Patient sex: M
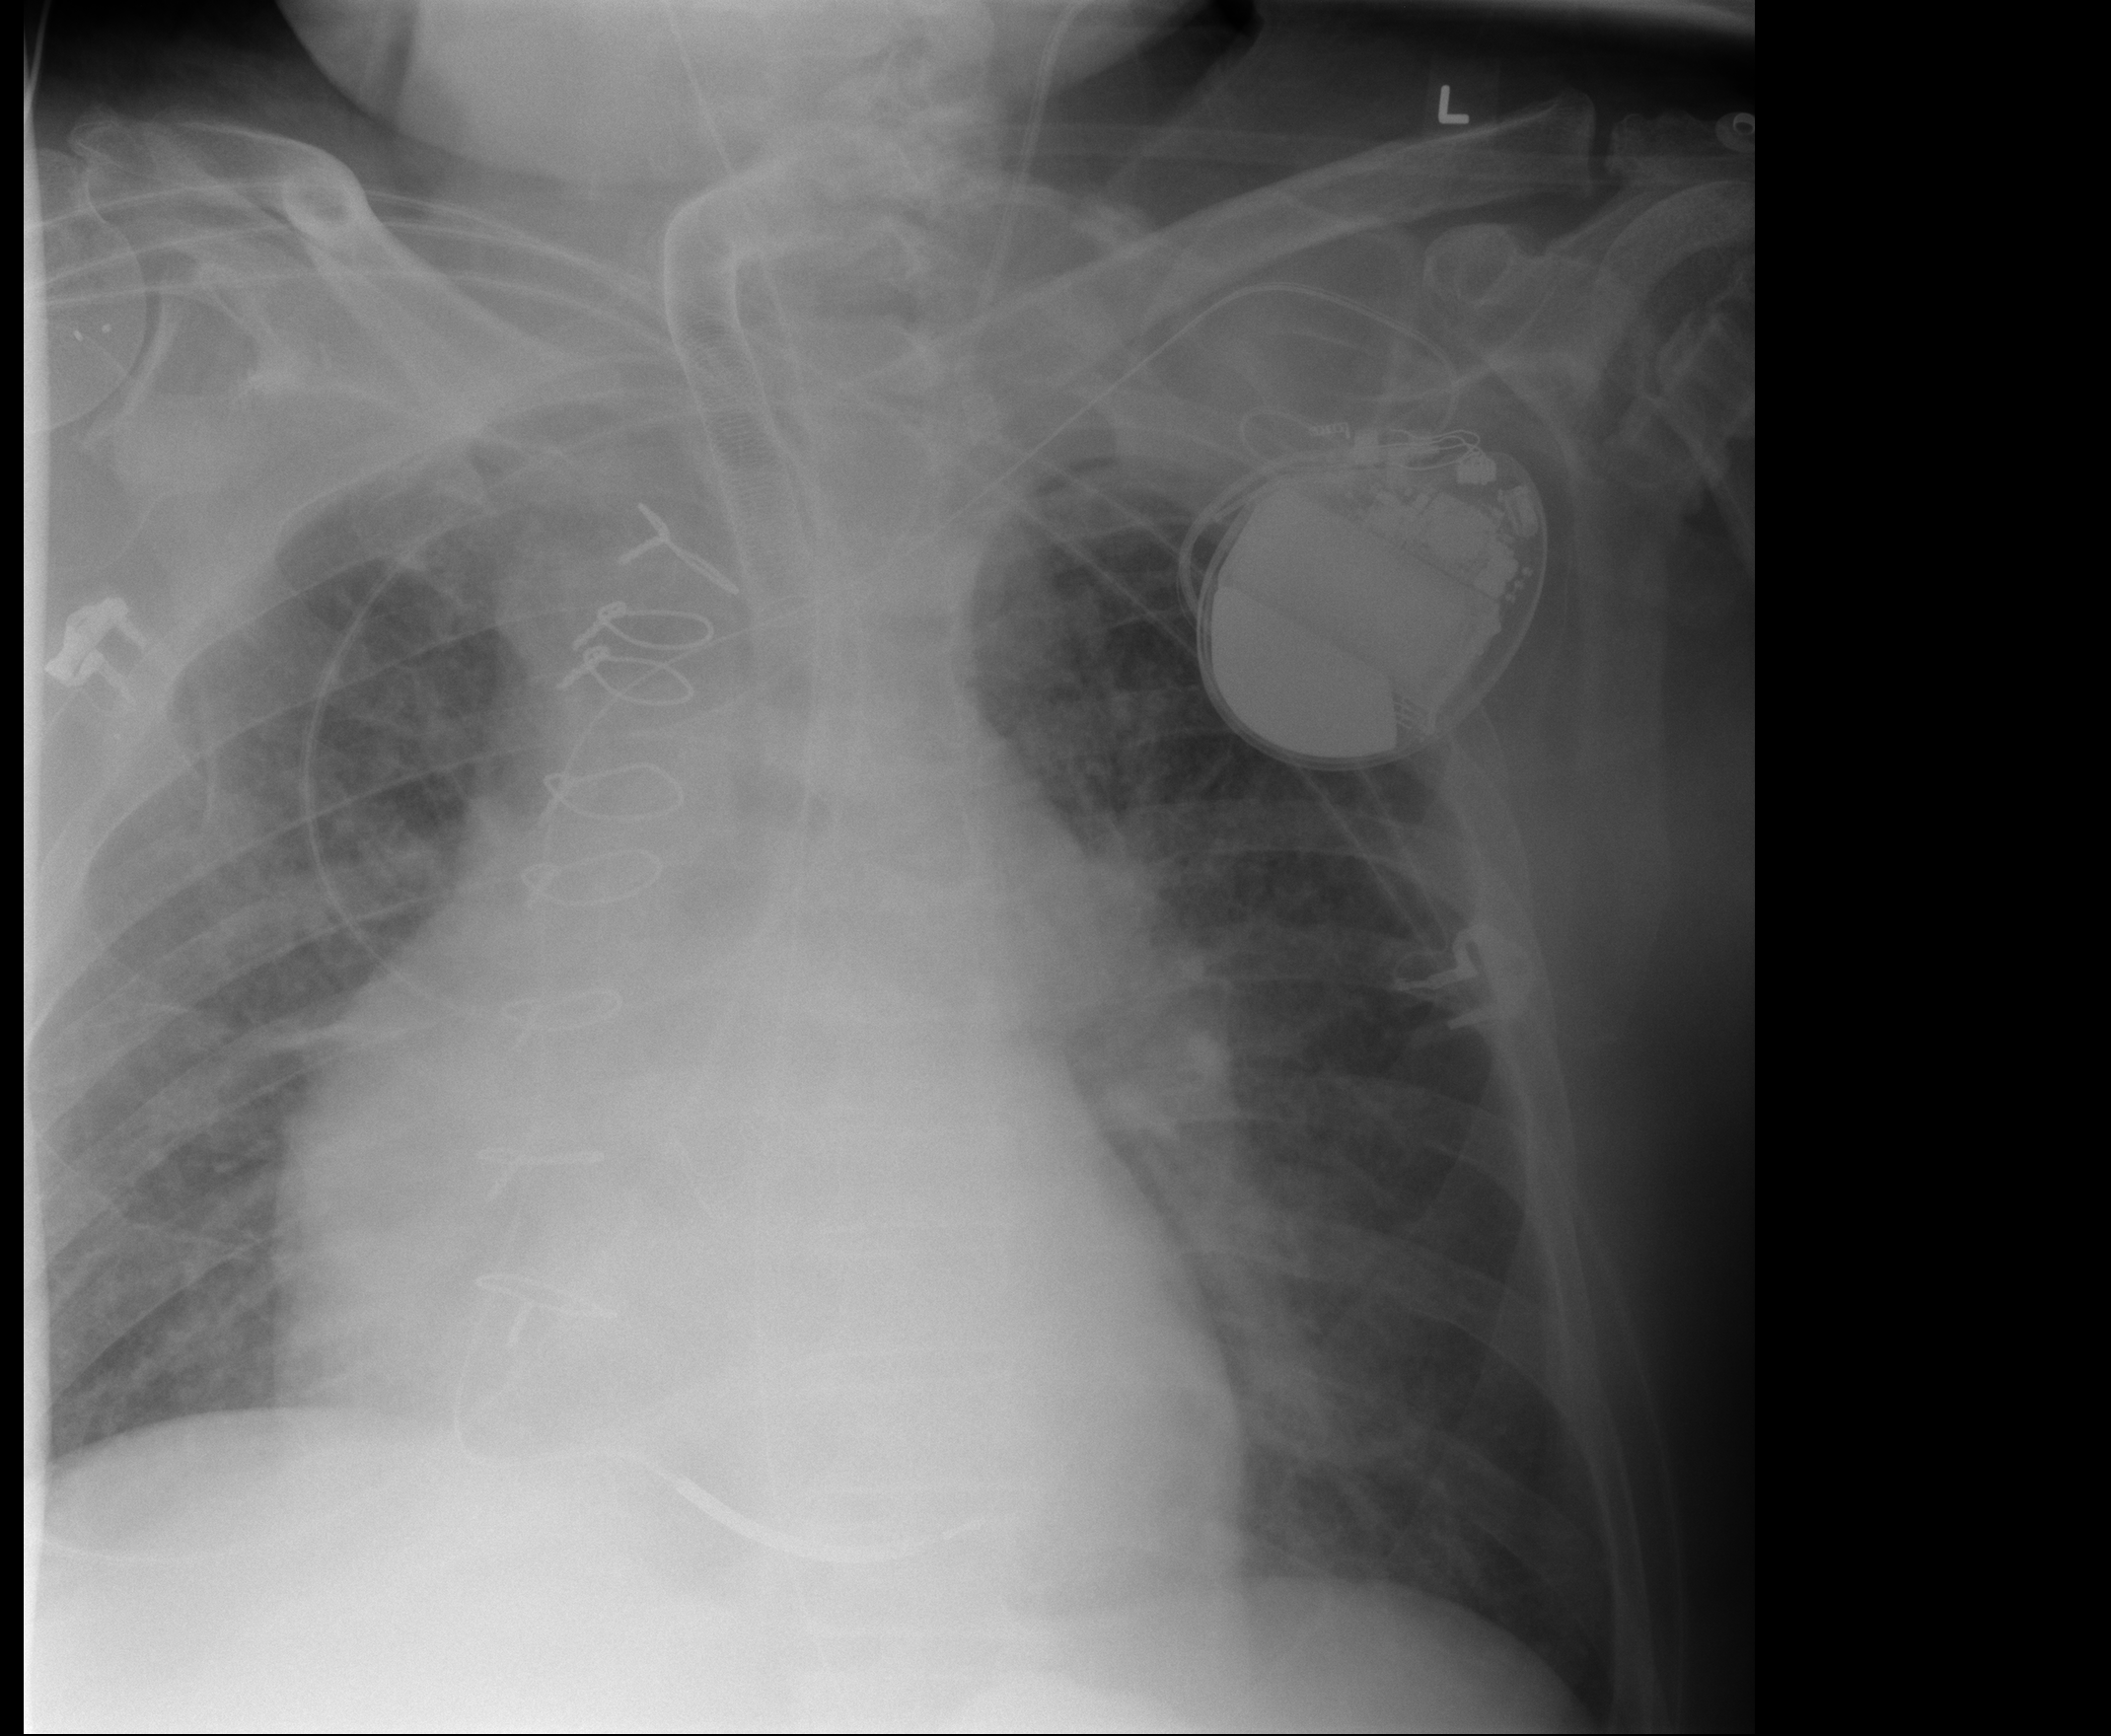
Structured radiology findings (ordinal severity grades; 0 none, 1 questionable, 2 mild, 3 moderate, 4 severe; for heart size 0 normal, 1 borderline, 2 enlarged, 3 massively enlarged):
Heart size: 2
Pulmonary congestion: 2
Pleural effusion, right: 0
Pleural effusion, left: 2
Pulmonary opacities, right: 1
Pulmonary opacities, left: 1
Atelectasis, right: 1
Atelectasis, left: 2